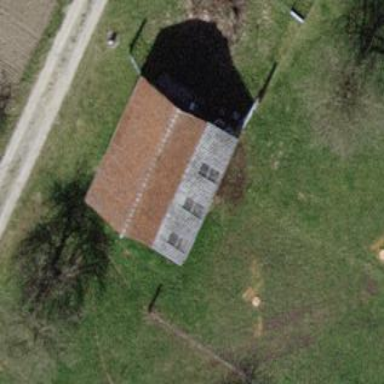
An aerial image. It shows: Shed building.